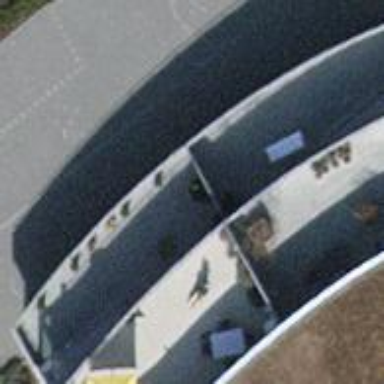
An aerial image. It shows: View of roof of building.